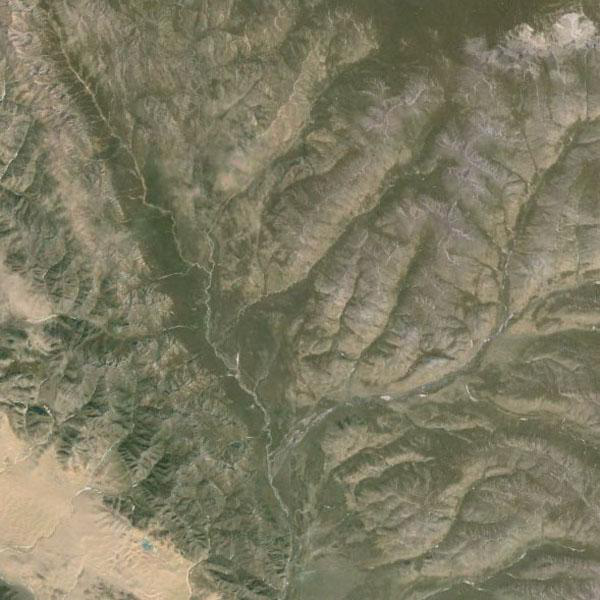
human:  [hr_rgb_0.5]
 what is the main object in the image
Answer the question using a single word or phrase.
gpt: mountains